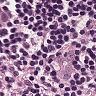
Metastatic tissue present: yes